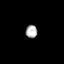
Tissue: prostate
Cell type: T cells
Senescence score: 0.3492
Nuclear area (px): 147
Mean DAPI intensity: 174.571